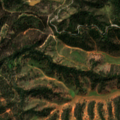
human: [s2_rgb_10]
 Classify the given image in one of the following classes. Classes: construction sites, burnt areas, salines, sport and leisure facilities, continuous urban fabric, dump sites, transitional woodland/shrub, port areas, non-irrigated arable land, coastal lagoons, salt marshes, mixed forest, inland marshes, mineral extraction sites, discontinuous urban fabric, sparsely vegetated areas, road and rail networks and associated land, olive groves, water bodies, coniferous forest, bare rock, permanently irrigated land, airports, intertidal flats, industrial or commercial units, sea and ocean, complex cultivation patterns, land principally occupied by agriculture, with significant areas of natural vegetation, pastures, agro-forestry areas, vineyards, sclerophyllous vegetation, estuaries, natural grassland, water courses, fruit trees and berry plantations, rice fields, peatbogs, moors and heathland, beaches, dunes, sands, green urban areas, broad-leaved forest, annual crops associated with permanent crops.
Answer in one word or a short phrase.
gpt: non-irrigated arable land, broad-leaved forest, transitional woodland/shrub